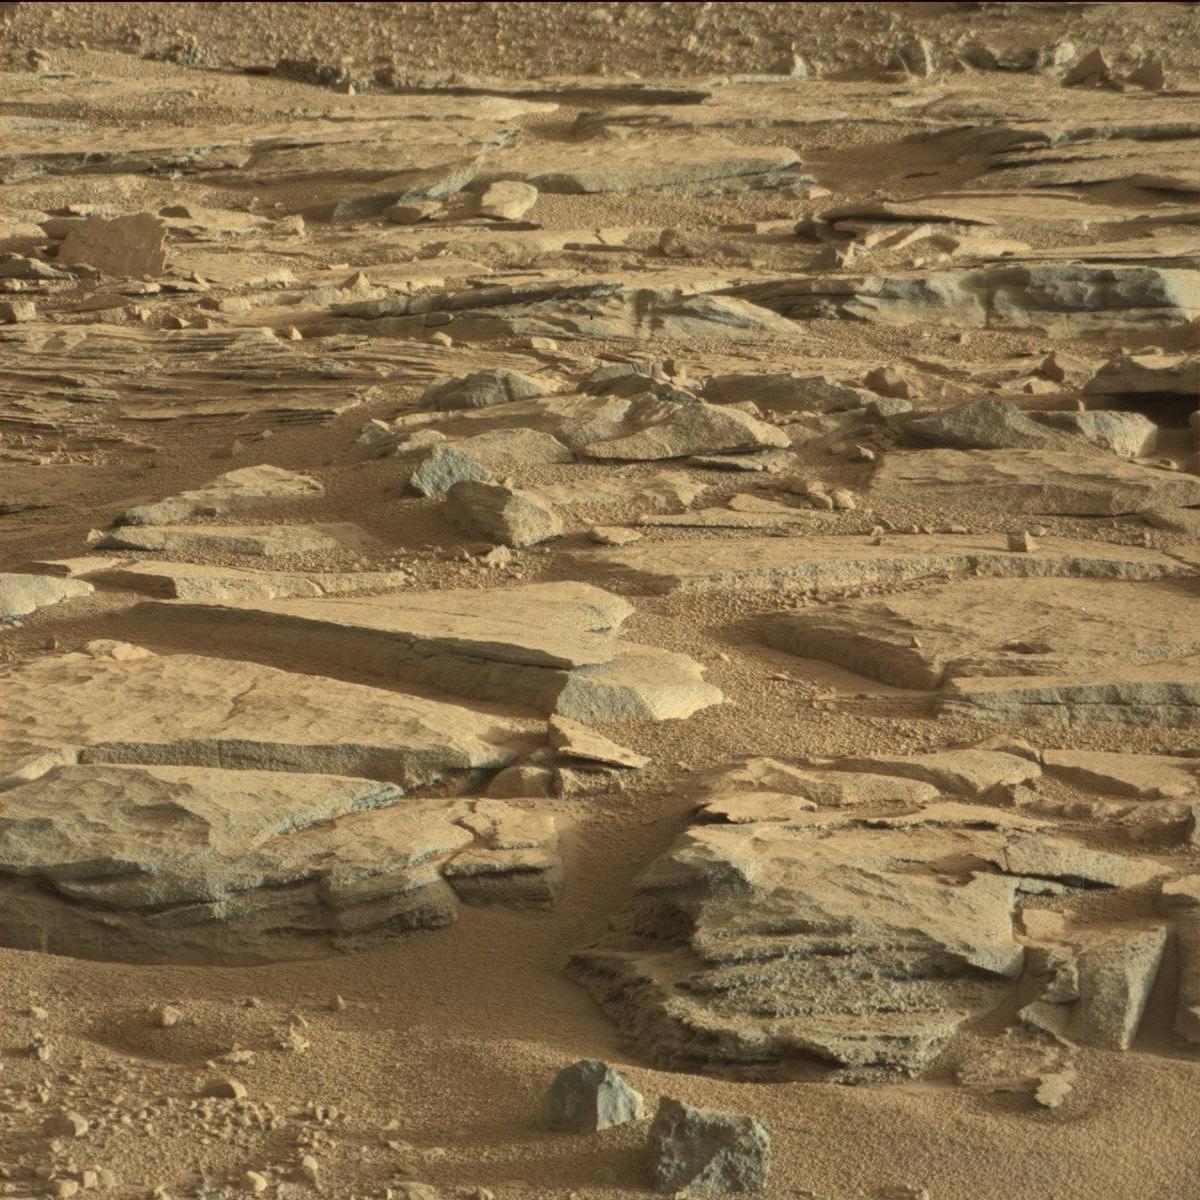
Terrain classes present: Bedrock, Sand / Soil